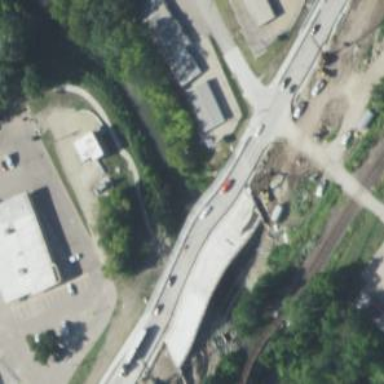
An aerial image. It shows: Bridge for trunk highway with expressway access.